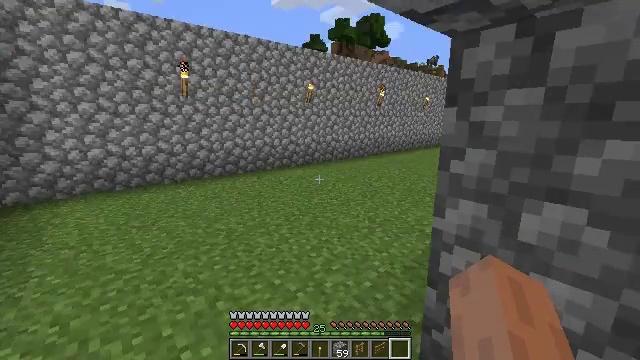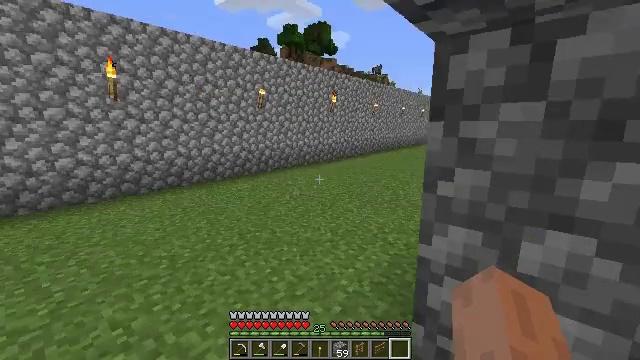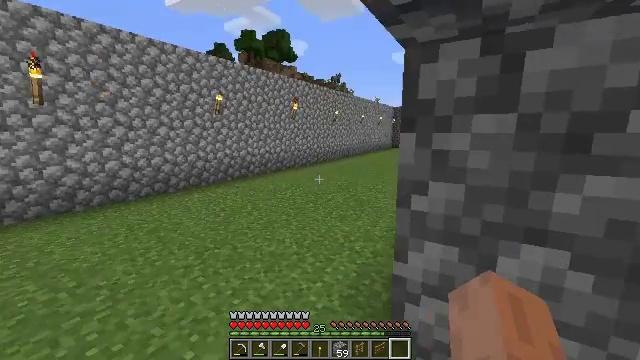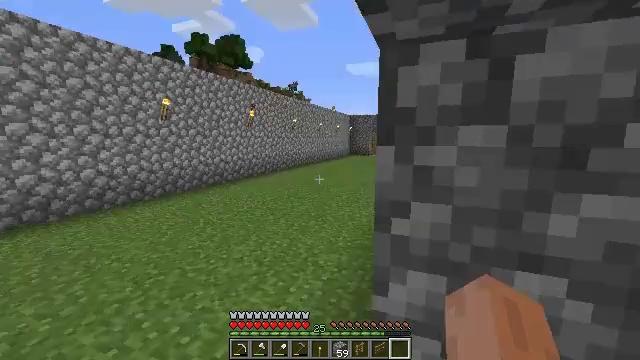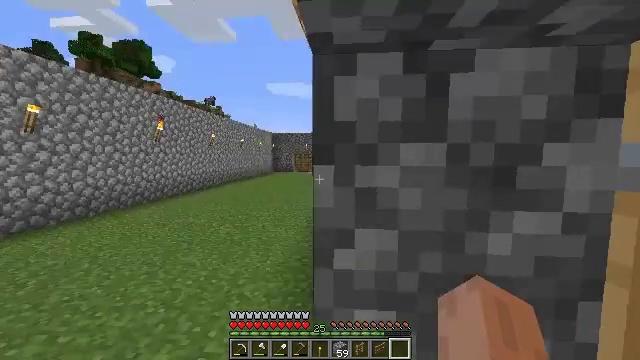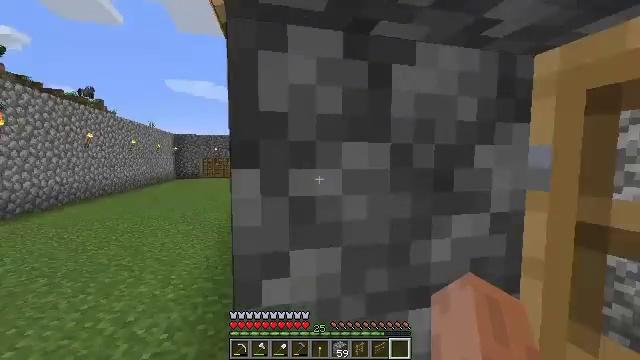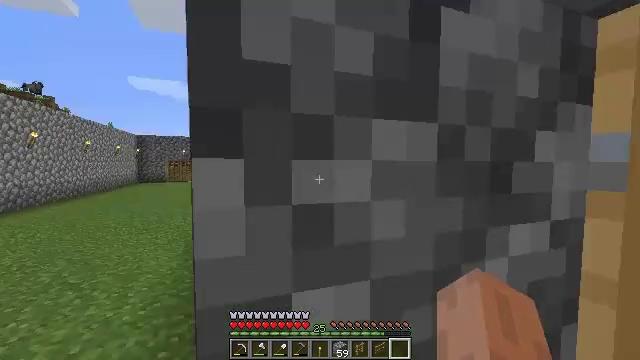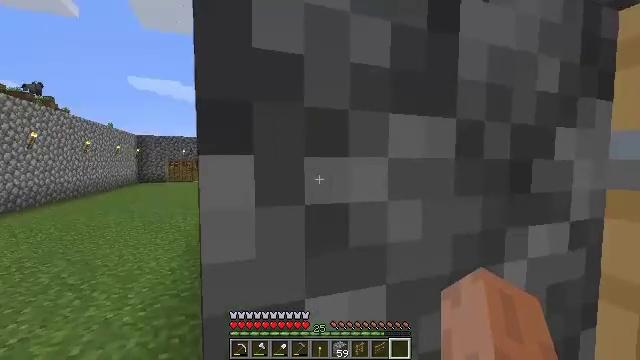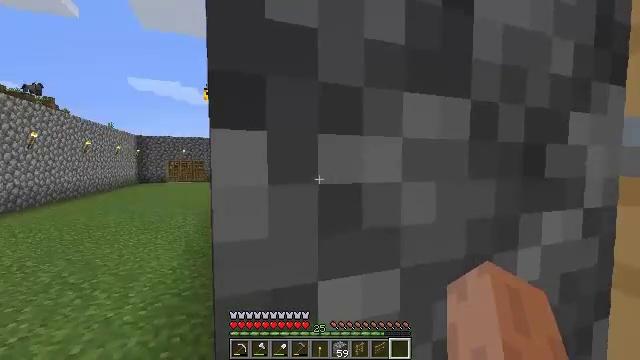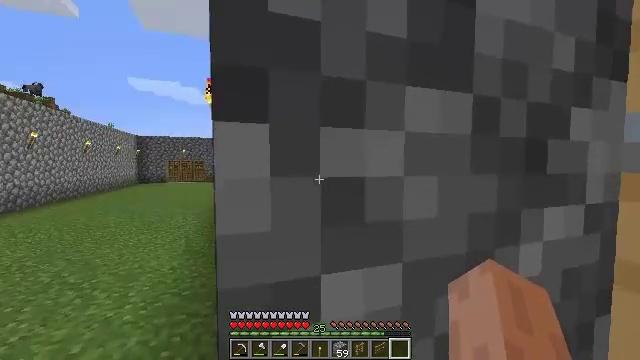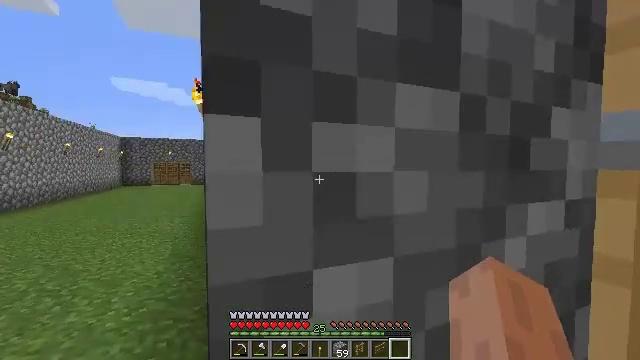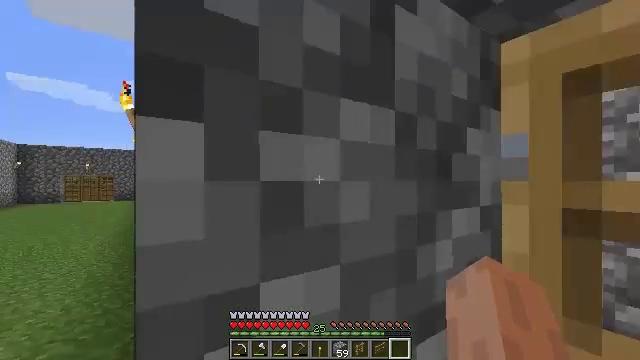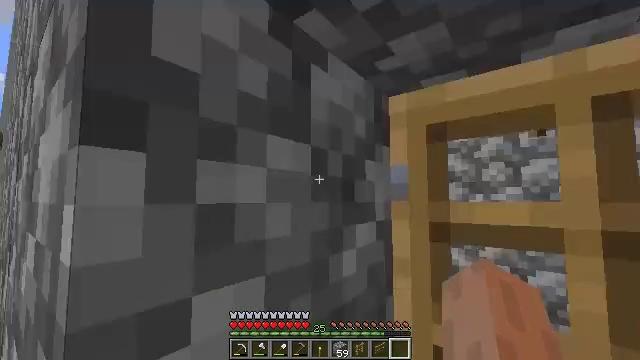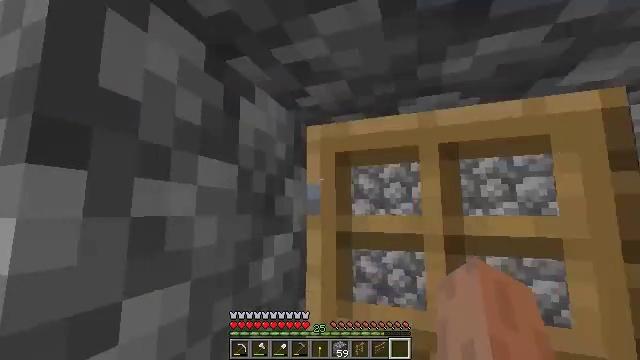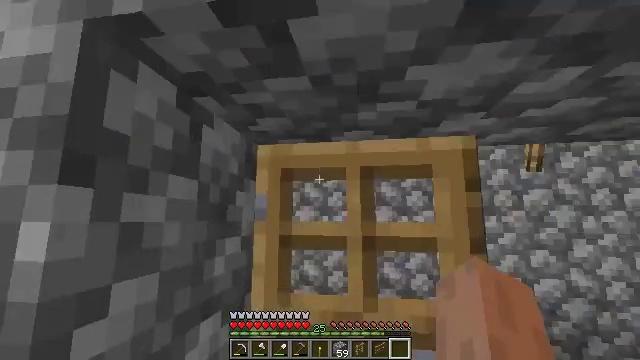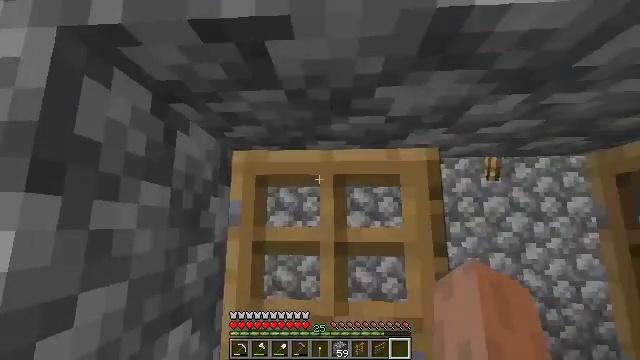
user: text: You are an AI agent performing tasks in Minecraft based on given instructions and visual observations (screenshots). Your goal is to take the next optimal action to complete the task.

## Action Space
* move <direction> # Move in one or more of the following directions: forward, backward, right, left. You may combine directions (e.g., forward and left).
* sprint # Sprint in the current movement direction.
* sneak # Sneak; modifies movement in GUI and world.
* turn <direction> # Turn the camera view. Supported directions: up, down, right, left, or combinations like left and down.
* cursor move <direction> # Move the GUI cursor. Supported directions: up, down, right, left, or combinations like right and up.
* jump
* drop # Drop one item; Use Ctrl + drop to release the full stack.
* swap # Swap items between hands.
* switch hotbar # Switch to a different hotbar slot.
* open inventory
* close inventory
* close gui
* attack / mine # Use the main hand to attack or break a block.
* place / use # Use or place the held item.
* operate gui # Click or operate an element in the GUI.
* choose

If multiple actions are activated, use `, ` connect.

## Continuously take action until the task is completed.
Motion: motion action
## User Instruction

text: Get granite stairs through the crafting table.
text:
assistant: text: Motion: move forward, turn right and up
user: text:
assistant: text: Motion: move forward, turn right and up
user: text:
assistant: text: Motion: move forward, turn right and up
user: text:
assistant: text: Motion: move forward, turn right and up
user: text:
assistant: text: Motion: move forward, turn right and up
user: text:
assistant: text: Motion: turn right
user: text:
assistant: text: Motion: no_op
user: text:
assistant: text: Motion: no_op
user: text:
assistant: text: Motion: no_op
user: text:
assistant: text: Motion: turn right
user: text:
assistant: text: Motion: turn right and up
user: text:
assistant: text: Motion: move back, turn right and up
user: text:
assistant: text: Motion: move back, turn right and up
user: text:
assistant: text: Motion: move back, turn right and up
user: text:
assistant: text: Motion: move back, turn right and up
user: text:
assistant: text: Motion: move back, turn right
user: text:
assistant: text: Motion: move back, turn right
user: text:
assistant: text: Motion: move back, turn right
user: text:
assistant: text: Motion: move back, turn right
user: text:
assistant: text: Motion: turn right
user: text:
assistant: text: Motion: turn right
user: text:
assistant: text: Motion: no_op
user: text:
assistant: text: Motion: turn down
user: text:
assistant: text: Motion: turn left and down
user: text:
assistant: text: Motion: turn left and down
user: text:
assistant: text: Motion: turn left
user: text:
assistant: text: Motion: turn left
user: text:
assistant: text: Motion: turn left
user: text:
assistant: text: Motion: turn down
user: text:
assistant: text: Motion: turn down